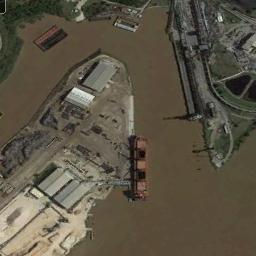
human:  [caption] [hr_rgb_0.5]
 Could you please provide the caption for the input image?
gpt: There is a ship in the yellow water on the shore .

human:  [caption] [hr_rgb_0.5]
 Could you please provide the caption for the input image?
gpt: An orange-red bulk carrier docked by the dock with buildings on the dock .

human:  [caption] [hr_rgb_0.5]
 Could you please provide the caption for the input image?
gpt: There are many buildings of different shapes and sizes beside the ships .

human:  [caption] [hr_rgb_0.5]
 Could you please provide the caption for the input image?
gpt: The orange ship is docked at the cargo terminal and some makeshift houses are on the bank .

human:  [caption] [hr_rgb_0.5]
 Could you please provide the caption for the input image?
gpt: The brown ship is at the harbor with some gray buildings .